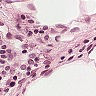
Metastatic tissue present: no